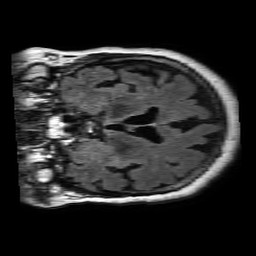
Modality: FLAIR
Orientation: coronal
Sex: female
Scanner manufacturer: philips
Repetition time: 11 s
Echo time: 0.125 s